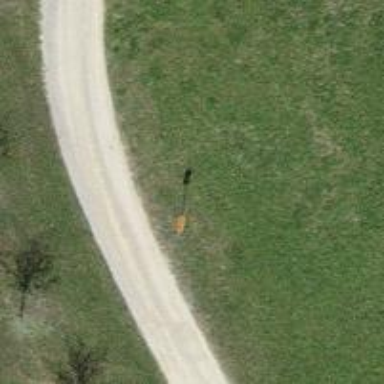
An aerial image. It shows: Pole with roof cover.